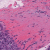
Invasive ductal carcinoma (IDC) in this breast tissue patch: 0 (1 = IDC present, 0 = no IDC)